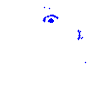
Particle: pion